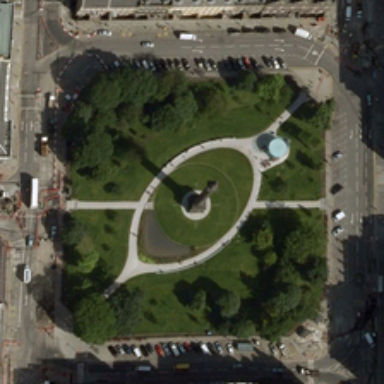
Some buildings are around a square square with green trees .